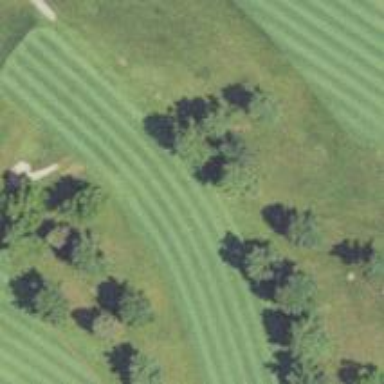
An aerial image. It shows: View of golf hole.